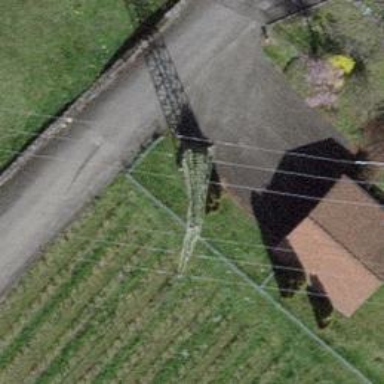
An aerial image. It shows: Lattice structure tower used for power transmission.